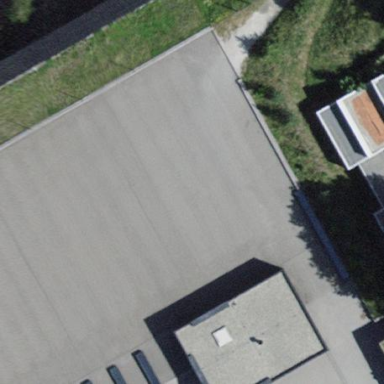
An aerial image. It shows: School building.